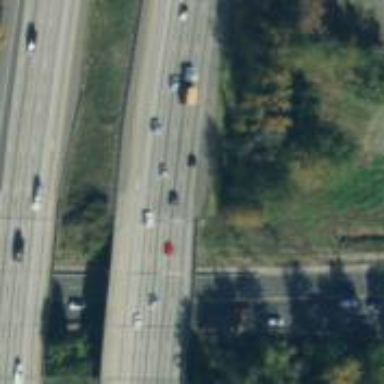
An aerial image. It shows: Bridge over motorway.